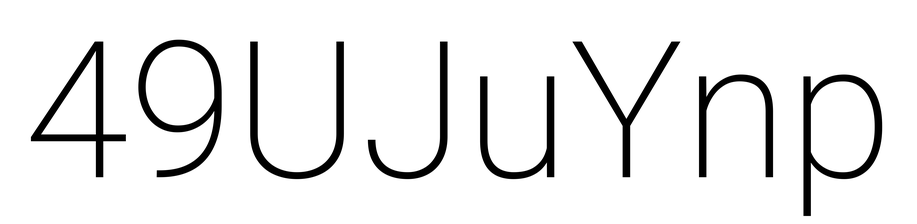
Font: Roboto_ExtraLight